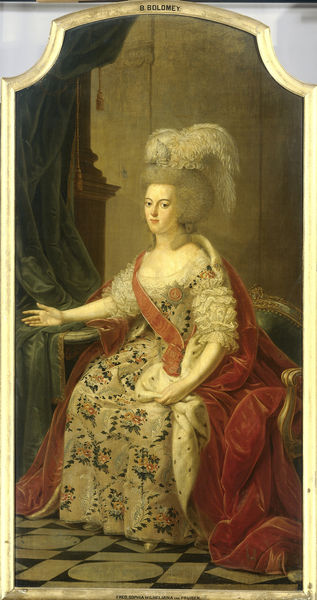
Titel: Frederika Sophia Wilhelmina van Pruisen (1751-1820), echtgenote van Prins Willem V
Künstler: Benjamin Samuel Bolomey
Standort: Amsterdam
Institution: Rijksmuseum
Schlagwörter: feder, hand, umhang, weiß, grün, sitzen, blumen, frankreich, frau, geste, kleid, nase, schwarz, rosen, rot, federn, hermelin, rahmen, samt, portrait, porträt, vorhang, boden, gewand, gold, haare, mantel, sessel, adel, borte, madame, prinzessin, puder, federbusch, perücke, schärpe, sofa, hof, floral, stola, blumenmuster, fliesen, königin, manteö, textil, tafelbild, kaiserin, weisen, mätresse, pompidou, rüshen